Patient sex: F
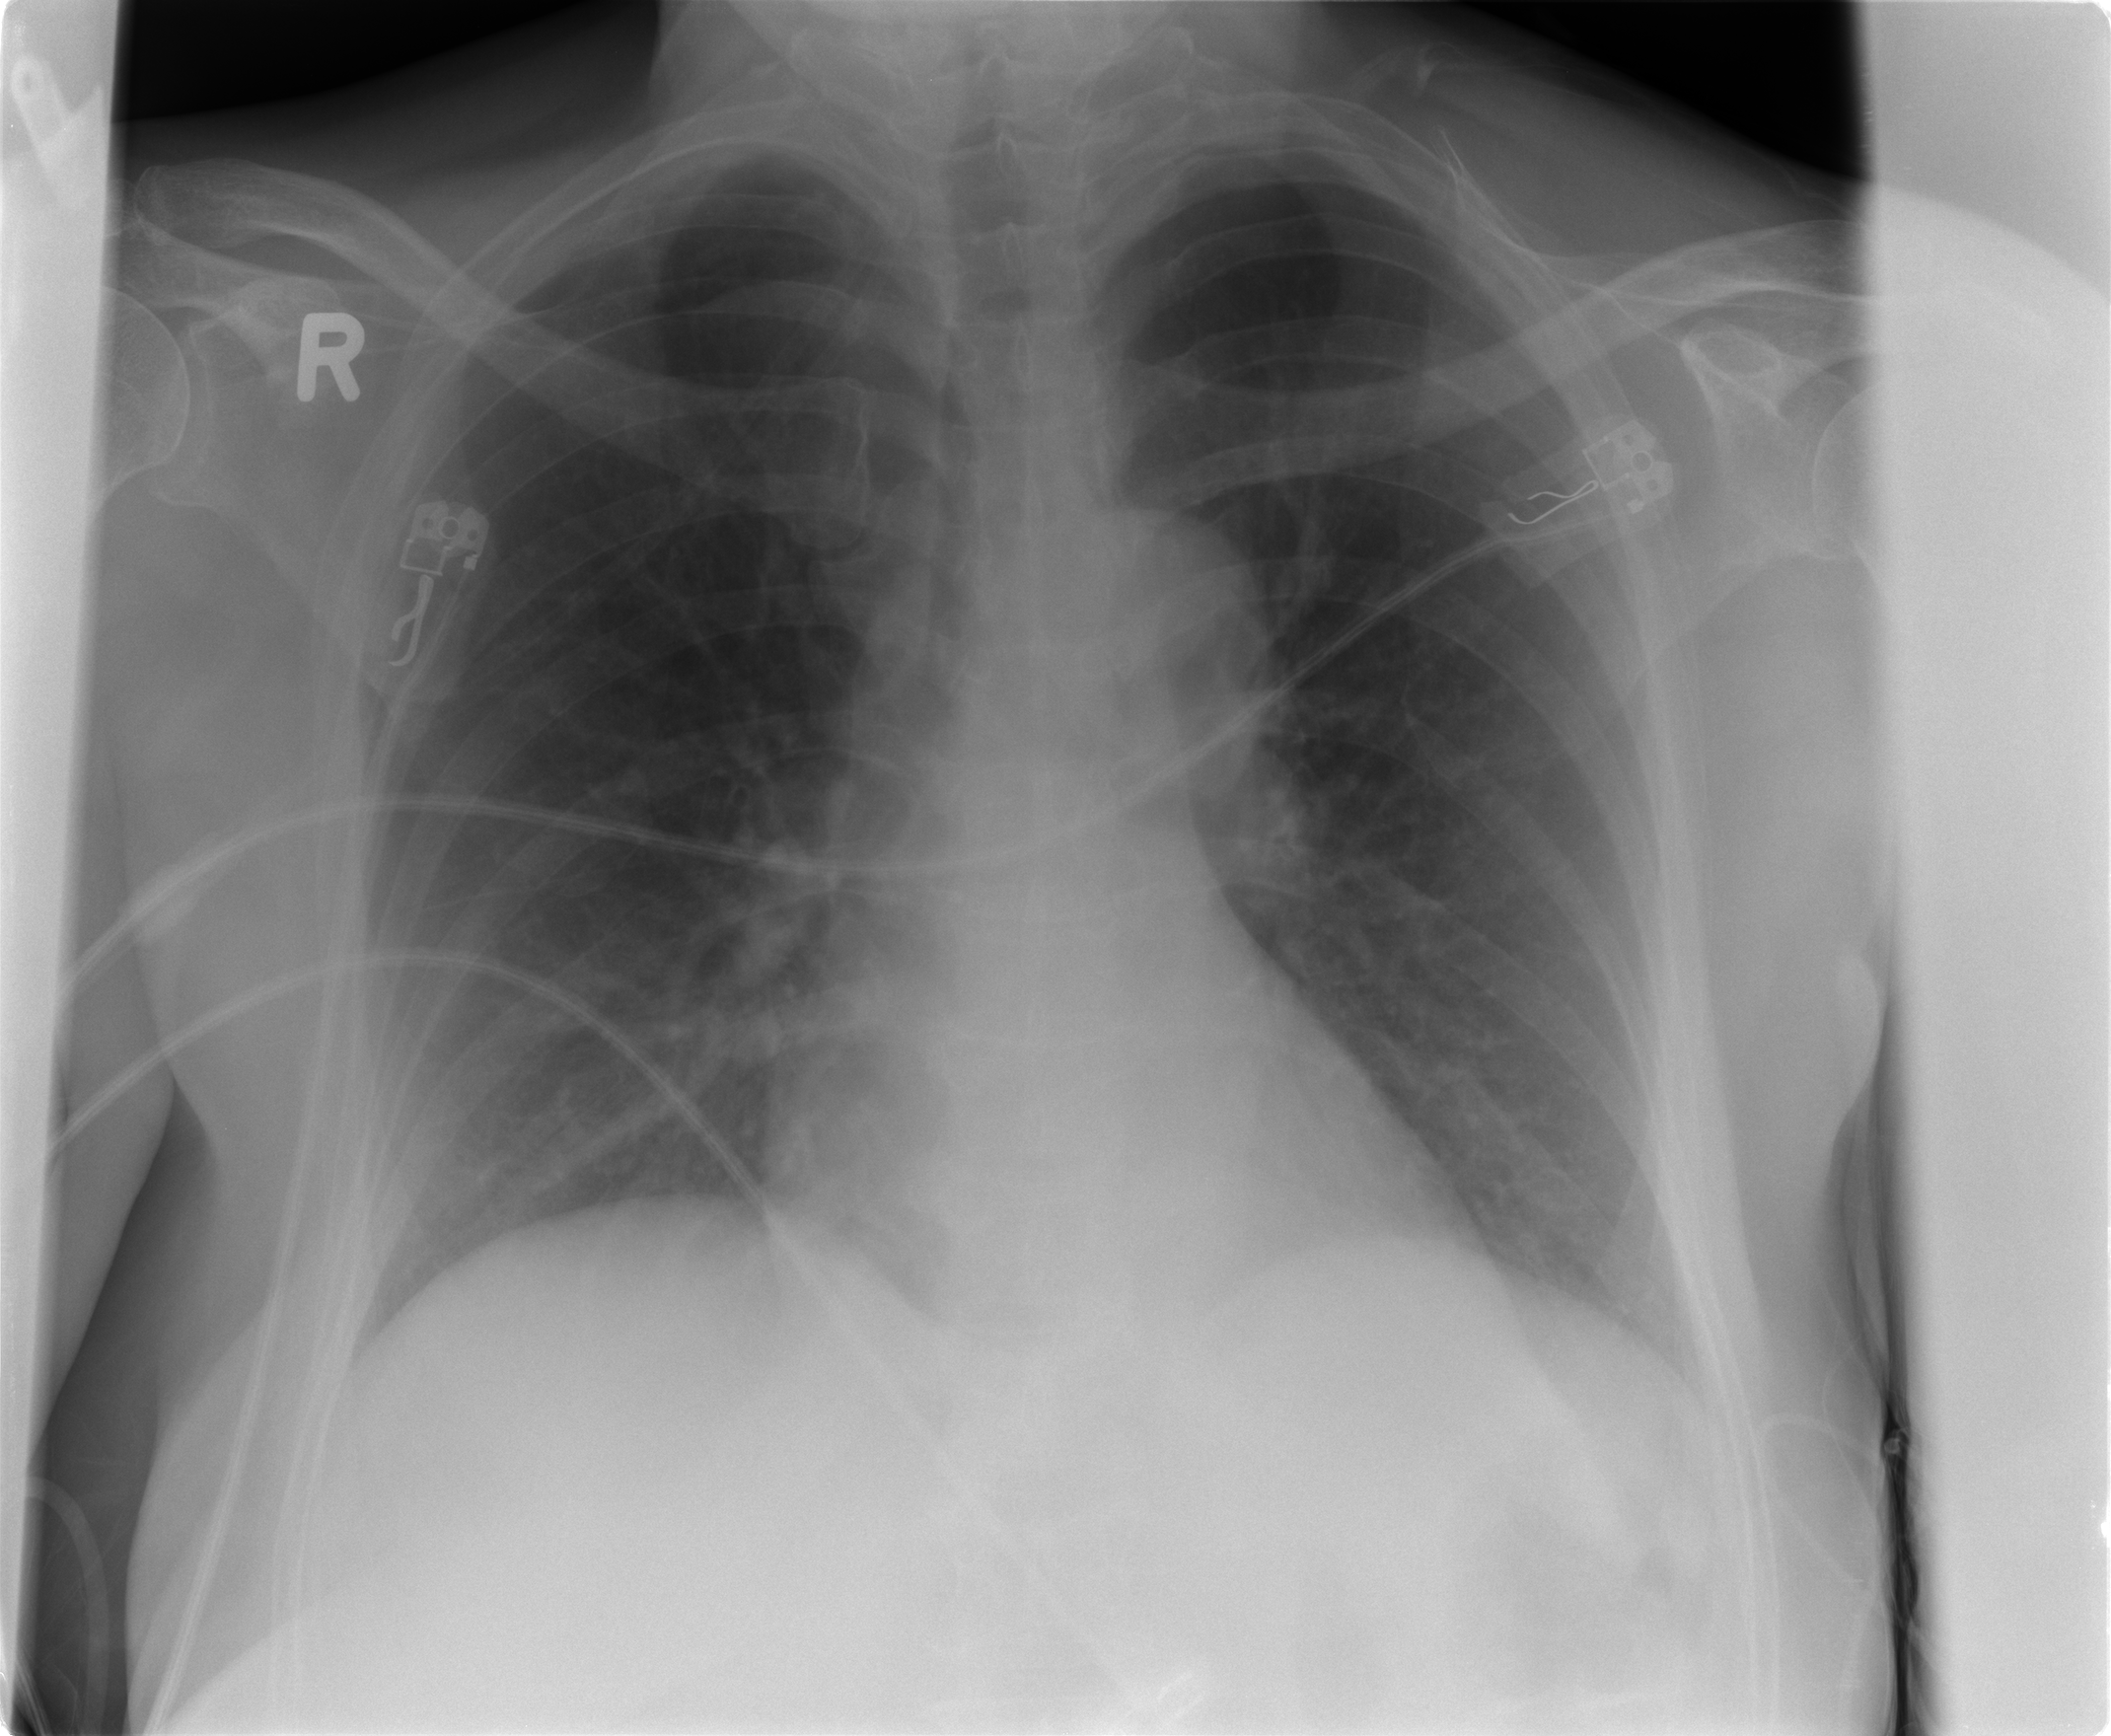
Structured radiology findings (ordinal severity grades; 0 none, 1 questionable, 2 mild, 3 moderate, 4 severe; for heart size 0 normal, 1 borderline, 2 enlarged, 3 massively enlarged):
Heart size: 0
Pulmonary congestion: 0
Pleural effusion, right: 0
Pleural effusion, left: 0
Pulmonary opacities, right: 0
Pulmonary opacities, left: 0
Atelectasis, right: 1
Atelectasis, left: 0